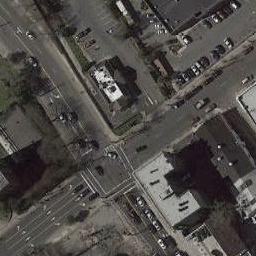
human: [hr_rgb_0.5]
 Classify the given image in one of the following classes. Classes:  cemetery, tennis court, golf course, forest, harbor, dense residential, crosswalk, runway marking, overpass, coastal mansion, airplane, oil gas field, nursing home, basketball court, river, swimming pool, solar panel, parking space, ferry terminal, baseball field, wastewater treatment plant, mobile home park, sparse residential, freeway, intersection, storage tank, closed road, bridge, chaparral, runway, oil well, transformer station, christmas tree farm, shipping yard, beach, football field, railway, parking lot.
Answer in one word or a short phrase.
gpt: intersection